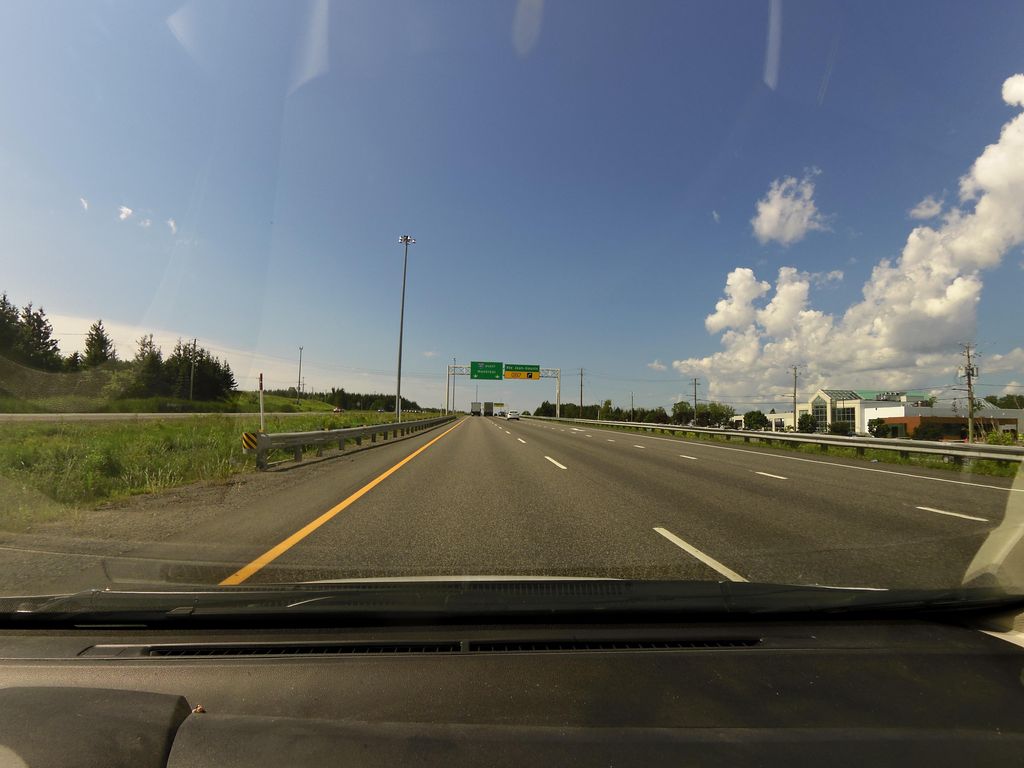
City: quebec_city